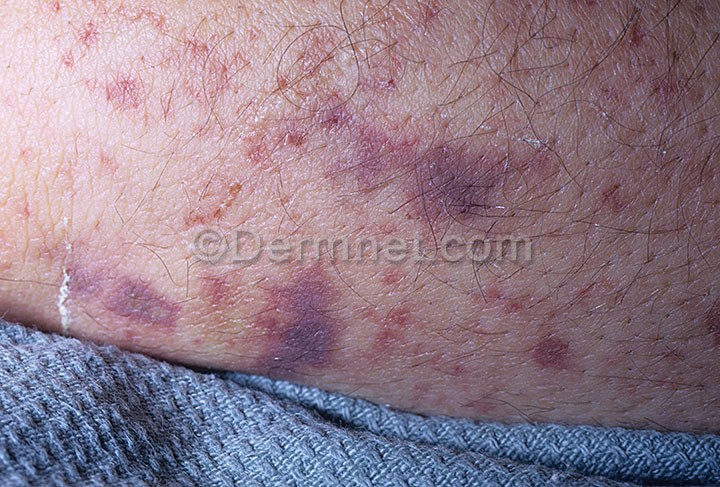
Disease: Cellulitis Impetigo and other Bacterial Infections